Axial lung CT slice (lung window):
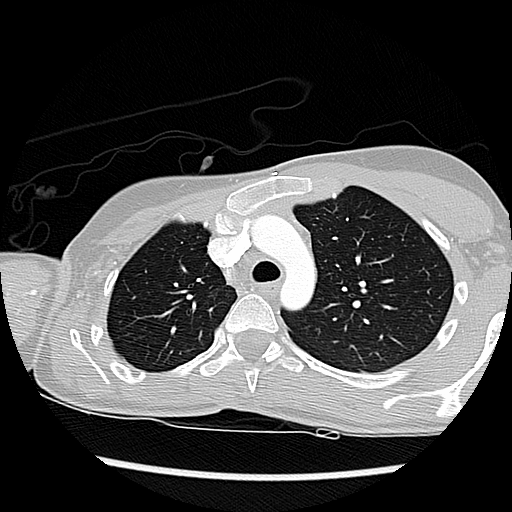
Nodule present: no